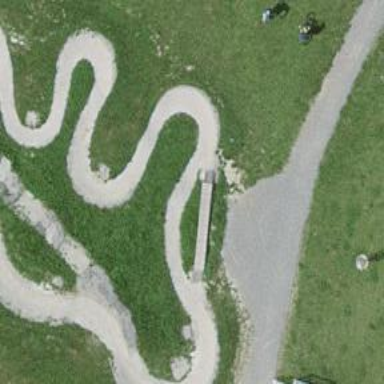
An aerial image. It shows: Bridge leading to pump track for cycling enthusiasts in leisure land area.